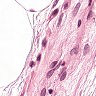
Metastatic tissue present: no